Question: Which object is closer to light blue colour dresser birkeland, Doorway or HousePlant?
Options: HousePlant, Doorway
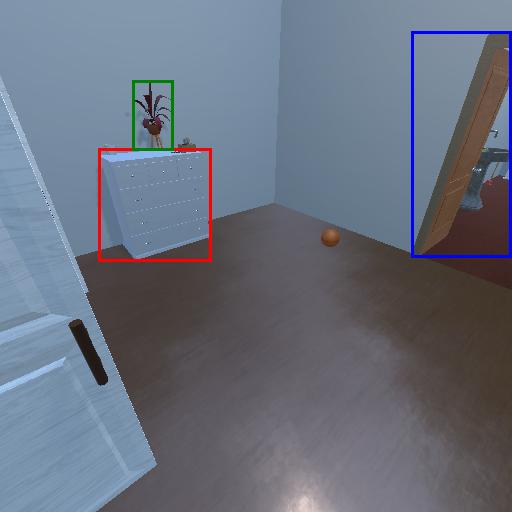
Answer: HousePlant